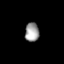
Tissue: prostate
Cell type: T cells
Senescence score: 0.7383
Nuclear area (px): 258
Mean DAPI intensity: 159.101